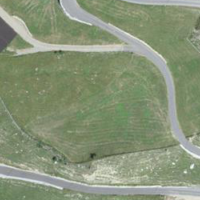
EUNIS habitat code: 26
Species observed at this site:
Viola tricolor